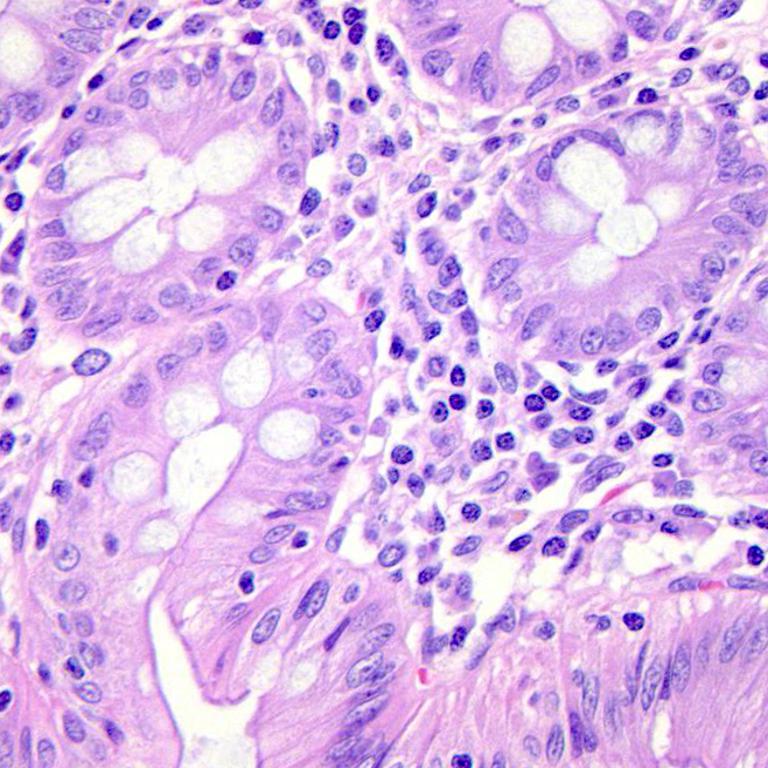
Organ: colon
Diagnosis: benign